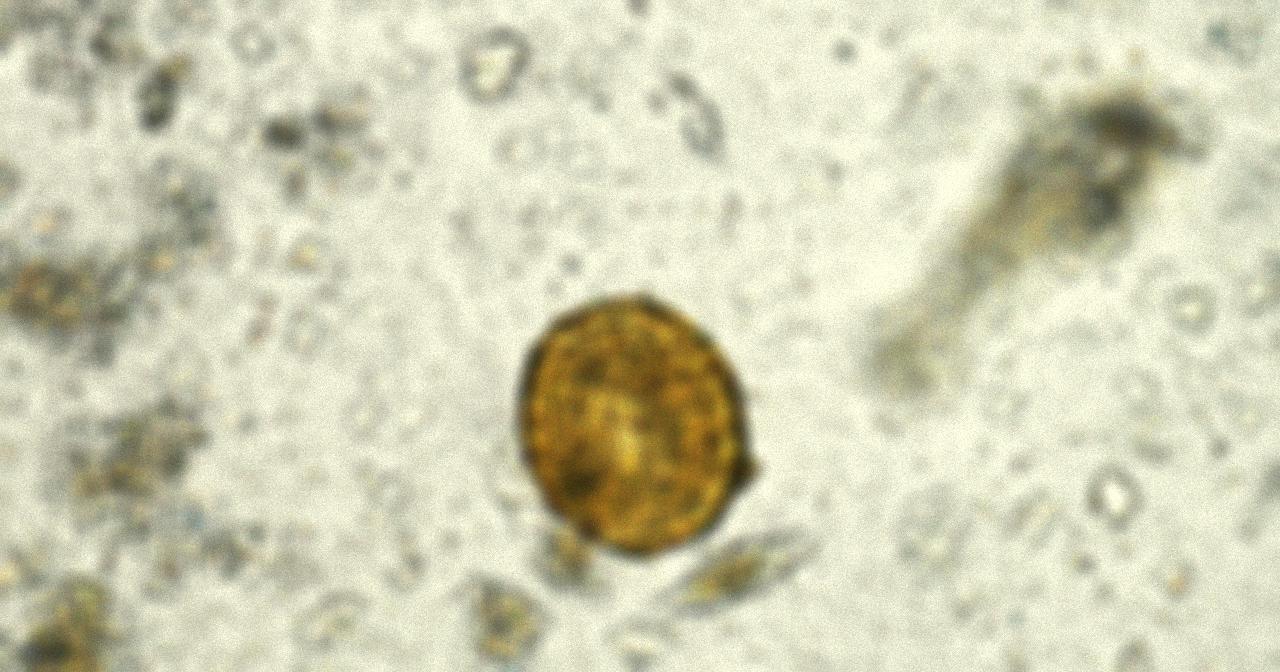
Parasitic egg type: Ascaris lumbricoides